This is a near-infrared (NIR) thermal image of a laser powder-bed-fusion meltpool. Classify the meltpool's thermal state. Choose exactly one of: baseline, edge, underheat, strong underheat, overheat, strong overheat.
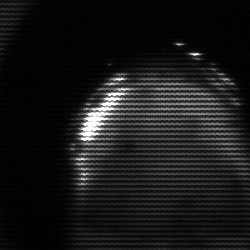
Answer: edge